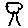
Label: tree